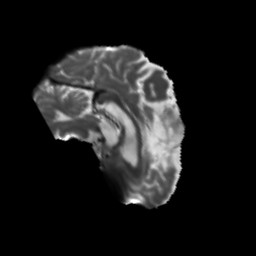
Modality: T2w
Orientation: sagittal
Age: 53
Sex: female
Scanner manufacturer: siemens
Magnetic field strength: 3 T
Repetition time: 5.25 s
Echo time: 0.08 s